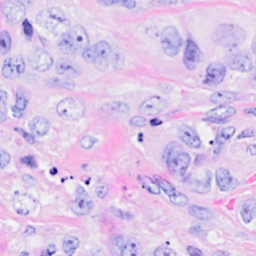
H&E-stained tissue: Breast